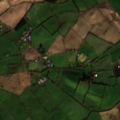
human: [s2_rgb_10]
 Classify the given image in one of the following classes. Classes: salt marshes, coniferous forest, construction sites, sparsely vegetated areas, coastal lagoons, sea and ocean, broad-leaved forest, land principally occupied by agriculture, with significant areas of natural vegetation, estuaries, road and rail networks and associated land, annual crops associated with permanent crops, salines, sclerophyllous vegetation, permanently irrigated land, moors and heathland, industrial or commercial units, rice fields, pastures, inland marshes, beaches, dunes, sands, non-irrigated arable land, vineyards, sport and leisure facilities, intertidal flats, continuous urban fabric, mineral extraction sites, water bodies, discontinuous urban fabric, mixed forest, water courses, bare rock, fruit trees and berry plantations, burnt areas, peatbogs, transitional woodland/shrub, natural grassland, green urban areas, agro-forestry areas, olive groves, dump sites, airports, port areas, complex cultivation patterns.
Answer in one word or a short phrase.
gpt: non-irrigated arable land, pastures, coniferous forest